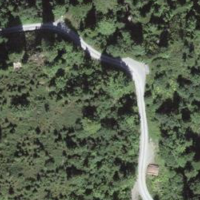
EUNIS habitat code: 43
Species observed at this site:
Zootoca vivipara